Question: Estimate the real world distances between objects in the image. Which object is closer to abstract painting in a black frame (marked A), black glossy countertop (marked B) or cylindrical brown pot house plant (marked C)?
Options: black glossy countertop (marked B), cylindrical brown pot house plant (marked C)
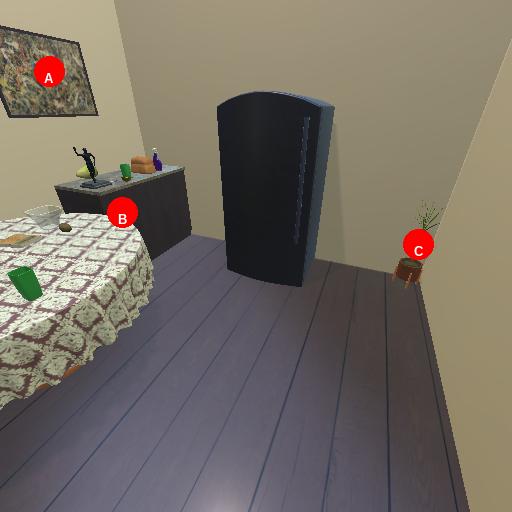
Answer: black glossy countertop (marked B)